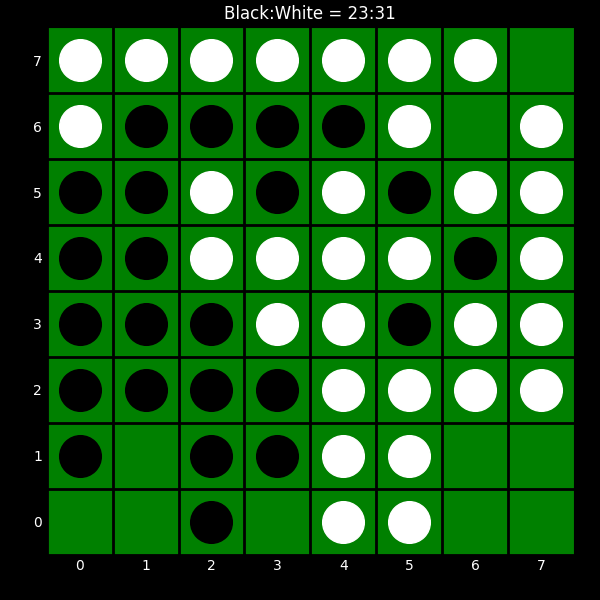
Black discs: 23
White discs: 31